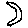
Label: moon